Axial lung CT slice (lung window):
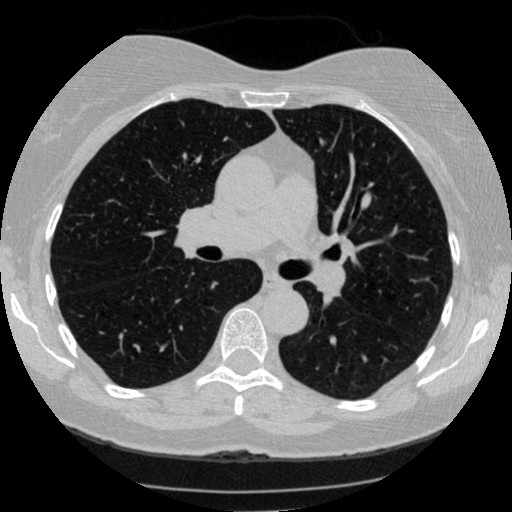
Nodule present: no